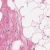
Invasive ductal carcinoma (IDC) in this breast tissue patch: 0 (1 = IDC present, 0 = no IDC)